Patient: sex M, age 57
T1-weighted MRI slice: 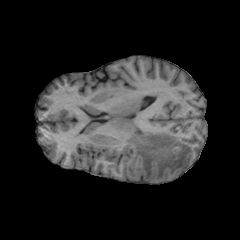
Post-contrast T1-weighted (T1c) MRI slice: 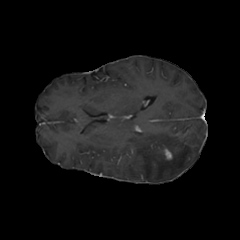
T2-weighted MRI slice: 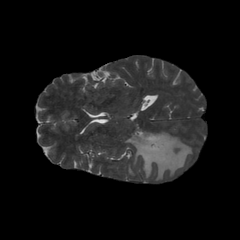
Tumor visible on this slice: yes
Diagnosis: Glioblastoma, IDH-wildtype
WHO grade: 4